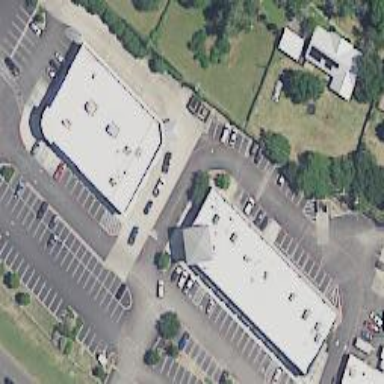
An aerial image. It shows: Pharmacy.